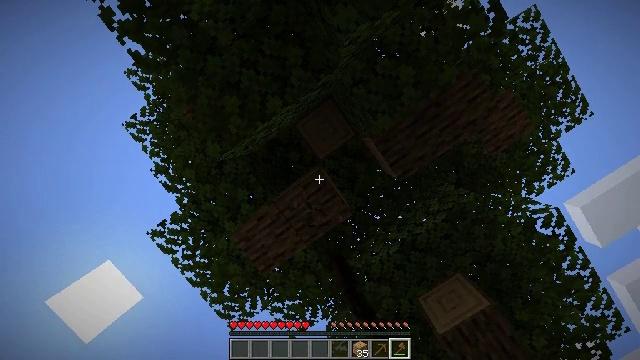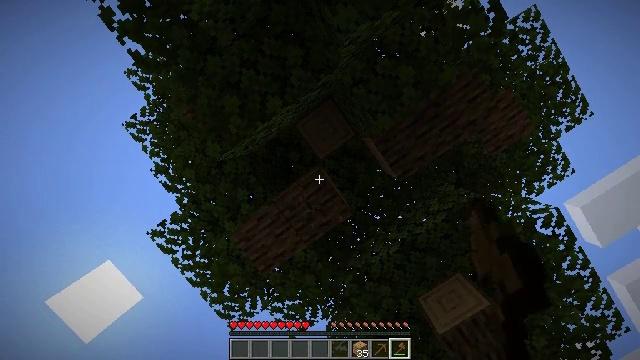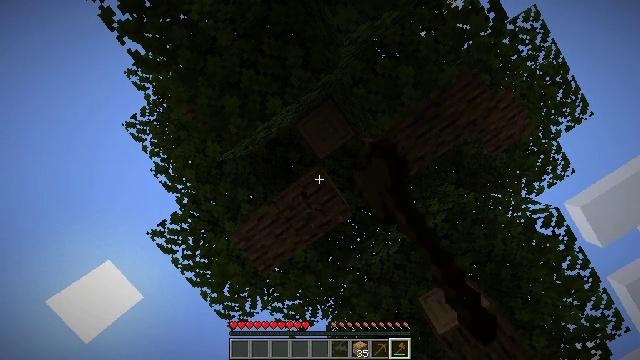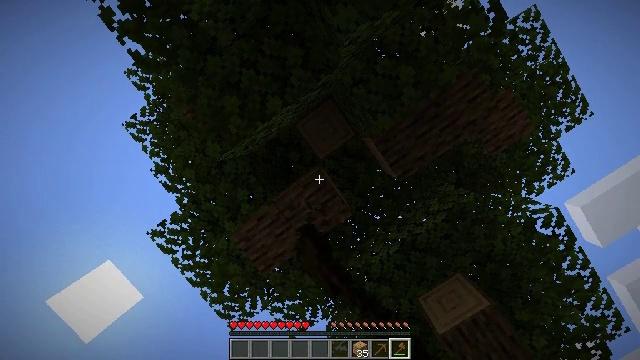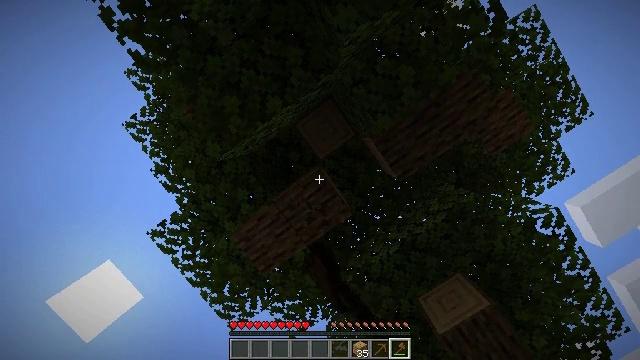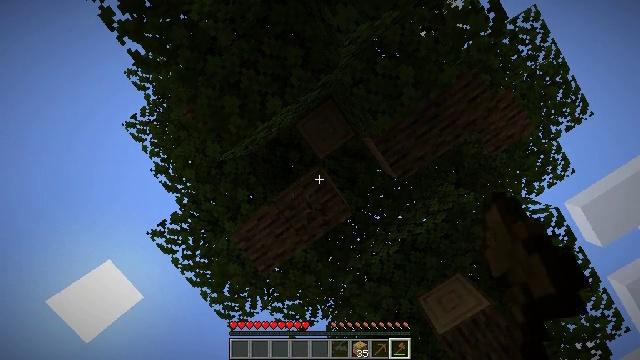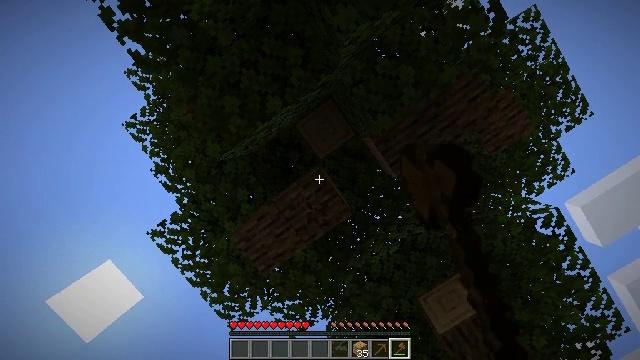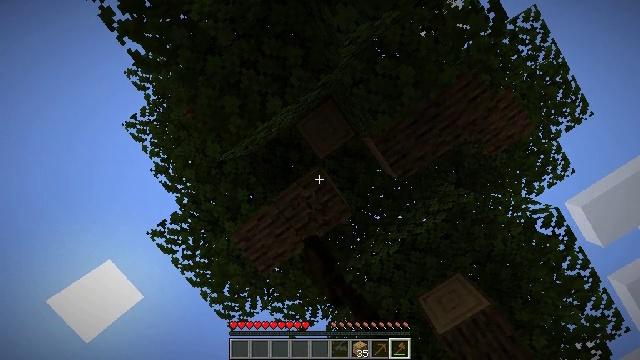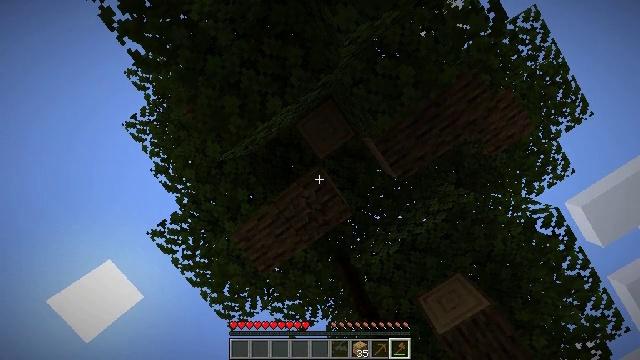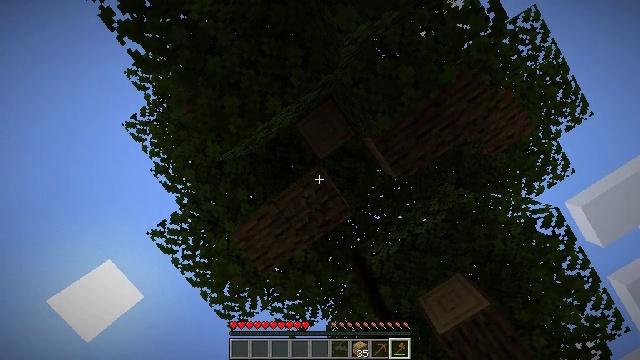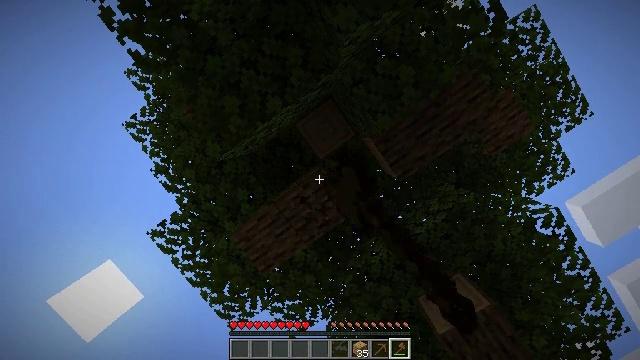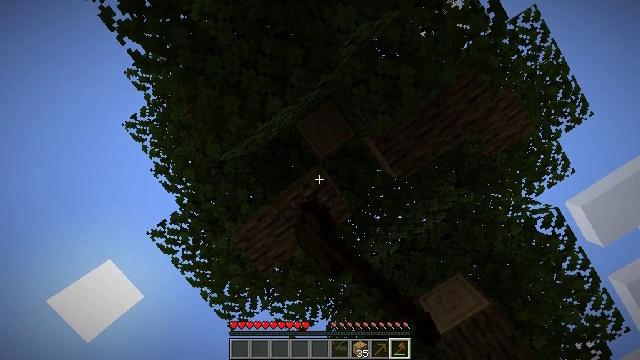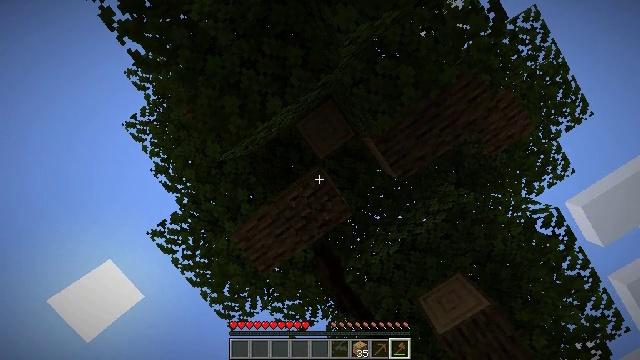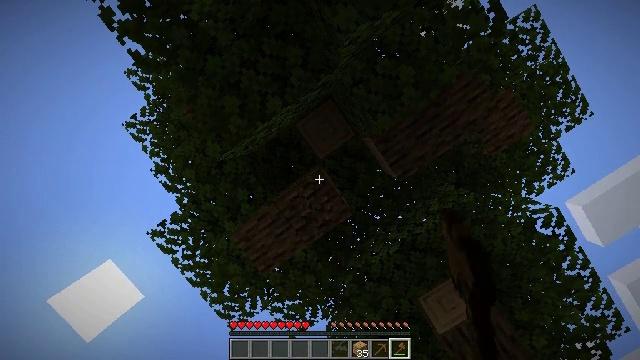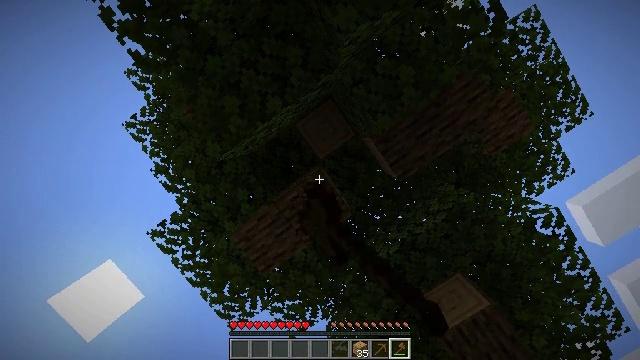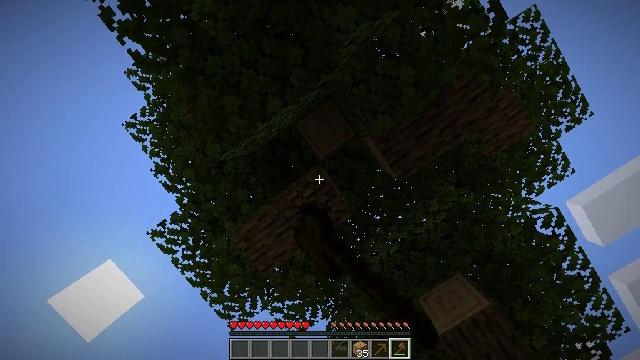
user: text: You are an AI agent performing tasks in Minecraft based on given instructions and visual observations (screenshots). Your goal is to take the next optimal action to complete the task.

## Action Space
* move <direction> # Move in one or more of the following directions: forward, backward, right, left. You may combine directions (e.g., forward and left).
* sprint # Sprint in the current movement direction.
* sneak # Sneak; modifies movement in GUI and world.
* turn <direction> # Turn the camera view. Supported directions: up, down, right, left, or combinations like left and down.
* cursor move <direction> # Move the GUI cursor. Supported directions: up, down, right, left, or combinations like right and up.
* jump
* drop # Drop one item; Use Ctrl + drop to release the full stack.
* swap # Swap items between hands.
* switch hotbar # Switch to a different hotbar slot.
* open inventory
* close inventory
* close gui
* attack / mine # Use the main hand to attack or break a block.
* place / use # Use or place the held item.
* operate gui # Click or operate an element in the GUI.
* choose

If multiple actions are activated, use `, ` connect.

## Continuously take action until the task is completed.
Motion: motion action
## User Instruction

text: Cut down the tree and harvest oak logs.
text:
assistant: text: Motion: attack / mine
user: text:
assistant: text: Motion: attack / mine
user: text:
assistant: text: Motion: attack / mine
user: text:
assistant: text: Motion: attack / mine
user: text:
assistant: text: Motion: attack / mine
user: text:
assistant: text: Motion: attack / mine
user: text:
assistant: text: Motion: attack / mine
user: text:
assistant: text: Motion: attack / mine
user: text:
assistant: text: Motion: attack / mine
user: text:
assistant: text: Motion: attack / mine
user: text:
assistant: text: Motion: attack / mine
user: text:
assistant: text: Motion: attack / mine
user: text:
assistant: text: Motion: attack / mine
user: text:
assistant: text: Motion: attack / mine
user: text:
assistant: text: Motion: attack / mine
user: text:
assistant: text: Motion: attack / mine
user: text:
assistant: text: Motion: attack / mine
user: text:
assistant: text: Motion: attack / mine
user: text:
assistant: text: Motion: attack / mine
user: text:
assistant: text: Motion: attack / mine
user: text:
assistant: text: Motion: attack / mine
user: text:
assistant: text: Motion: attack / mine
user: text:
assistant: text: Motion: attack / mine
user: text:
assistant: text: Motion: attack / mine
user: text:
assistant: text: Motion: attack / mine
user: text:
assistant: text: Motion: attack / mine
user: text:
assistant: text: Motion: attack / mine
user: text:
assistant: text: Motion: turn left and down, attack / mine
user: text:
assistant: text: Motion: turn left and down, attack / mine
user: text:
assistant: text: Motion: turn left and down, attack / mine